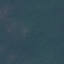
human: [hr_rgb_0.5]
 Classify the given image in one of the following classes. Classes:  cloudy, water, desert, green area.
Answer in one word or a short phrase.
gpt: green area